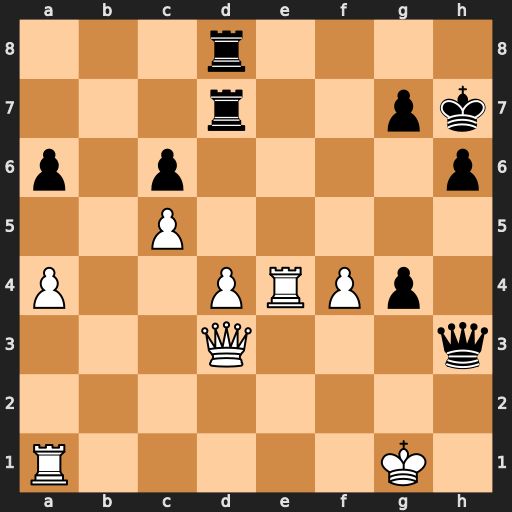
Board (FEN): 3r4/3r2pk/p1p4p/2P5/P2PRPp1/3Q3q/8/R5K1
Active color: w
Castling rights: -
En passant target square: -
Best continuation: Re3+ Kh8 Rxh3